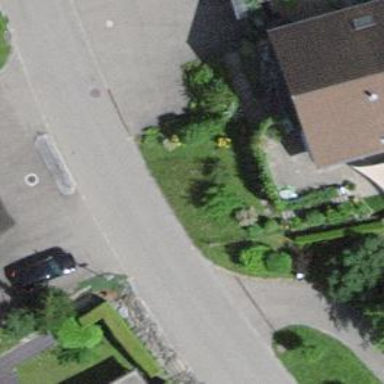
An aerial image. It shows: Tertiary road with asphalt surface. There is separate sidewalk along the road.